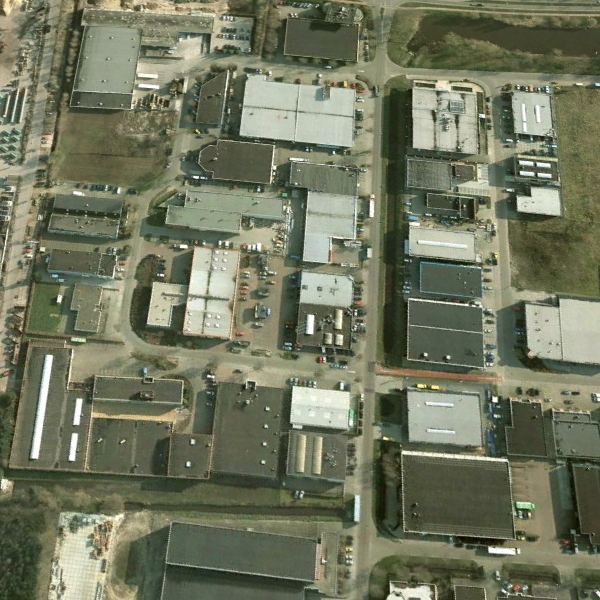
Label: Industrial